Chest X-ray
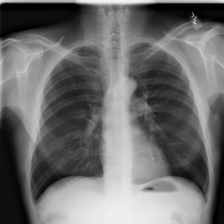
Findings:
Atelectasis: negative
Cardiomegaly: negative
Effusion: negative
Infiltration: negative
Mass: negative
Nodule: negative
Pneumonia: negative
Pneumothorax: negative
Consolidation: negative
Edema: negative
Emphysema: negative
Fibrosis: negative
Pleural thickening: negative
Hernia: negative